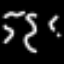
Label: squiggle